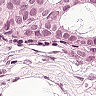
Metastatic tissue present: yes